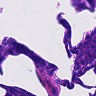
Metastatic tissue present: no